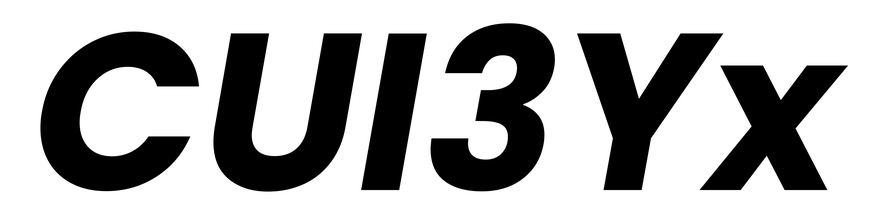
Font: Poppins-BoldItalic